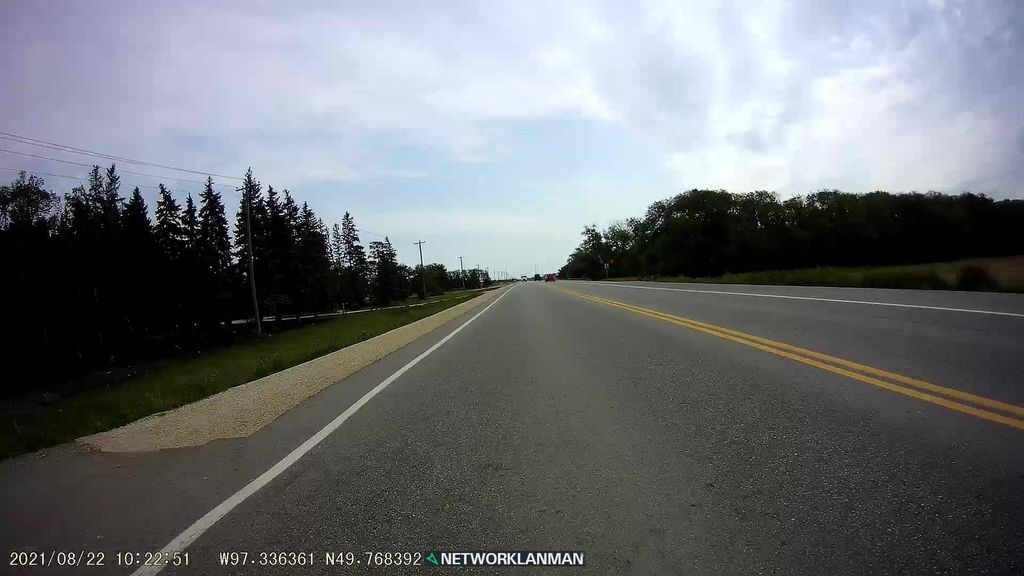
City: winnipeg